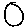
Label: circle